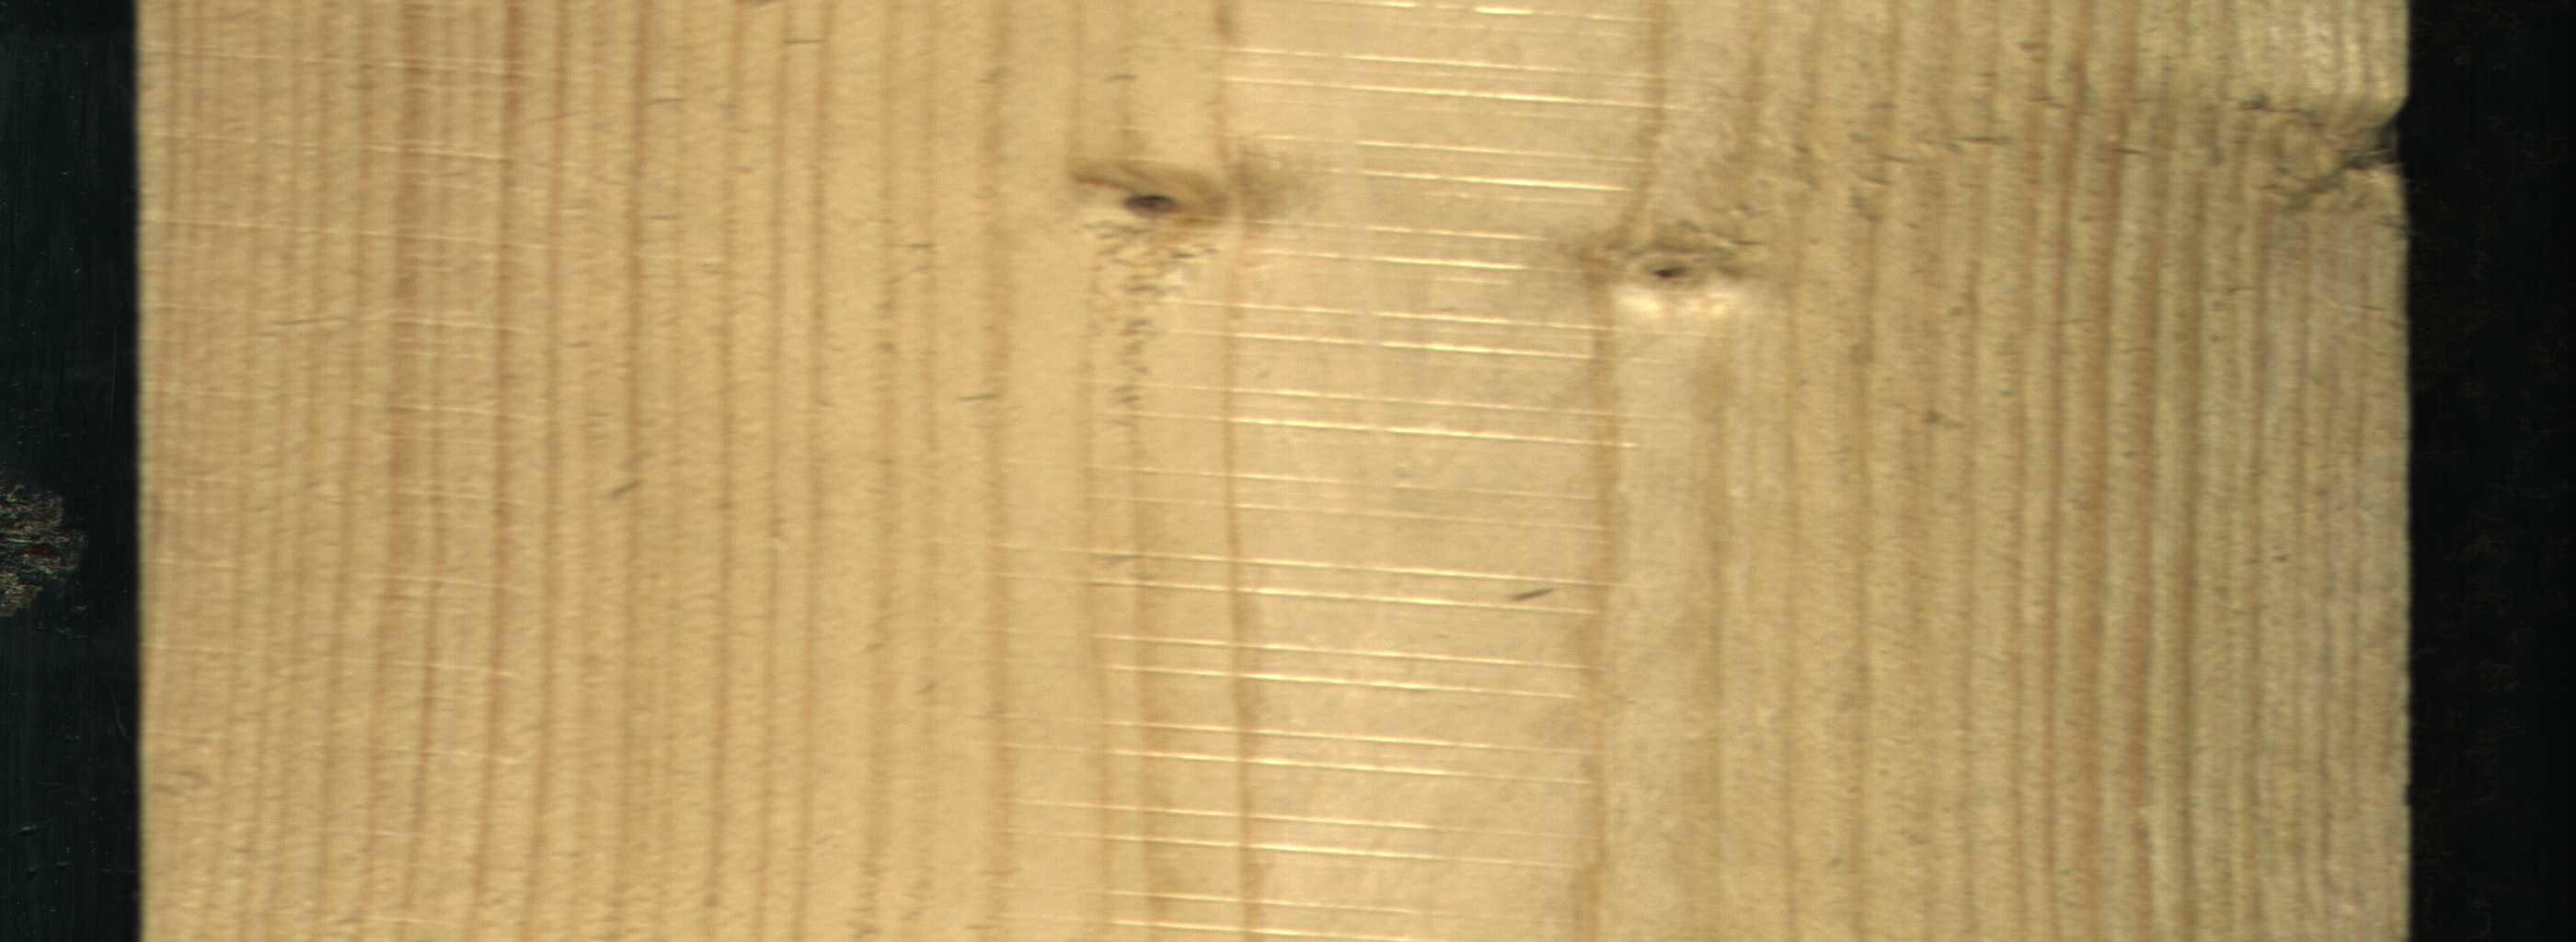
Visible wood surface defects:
Live_Knot
Live_Knot